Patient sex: M
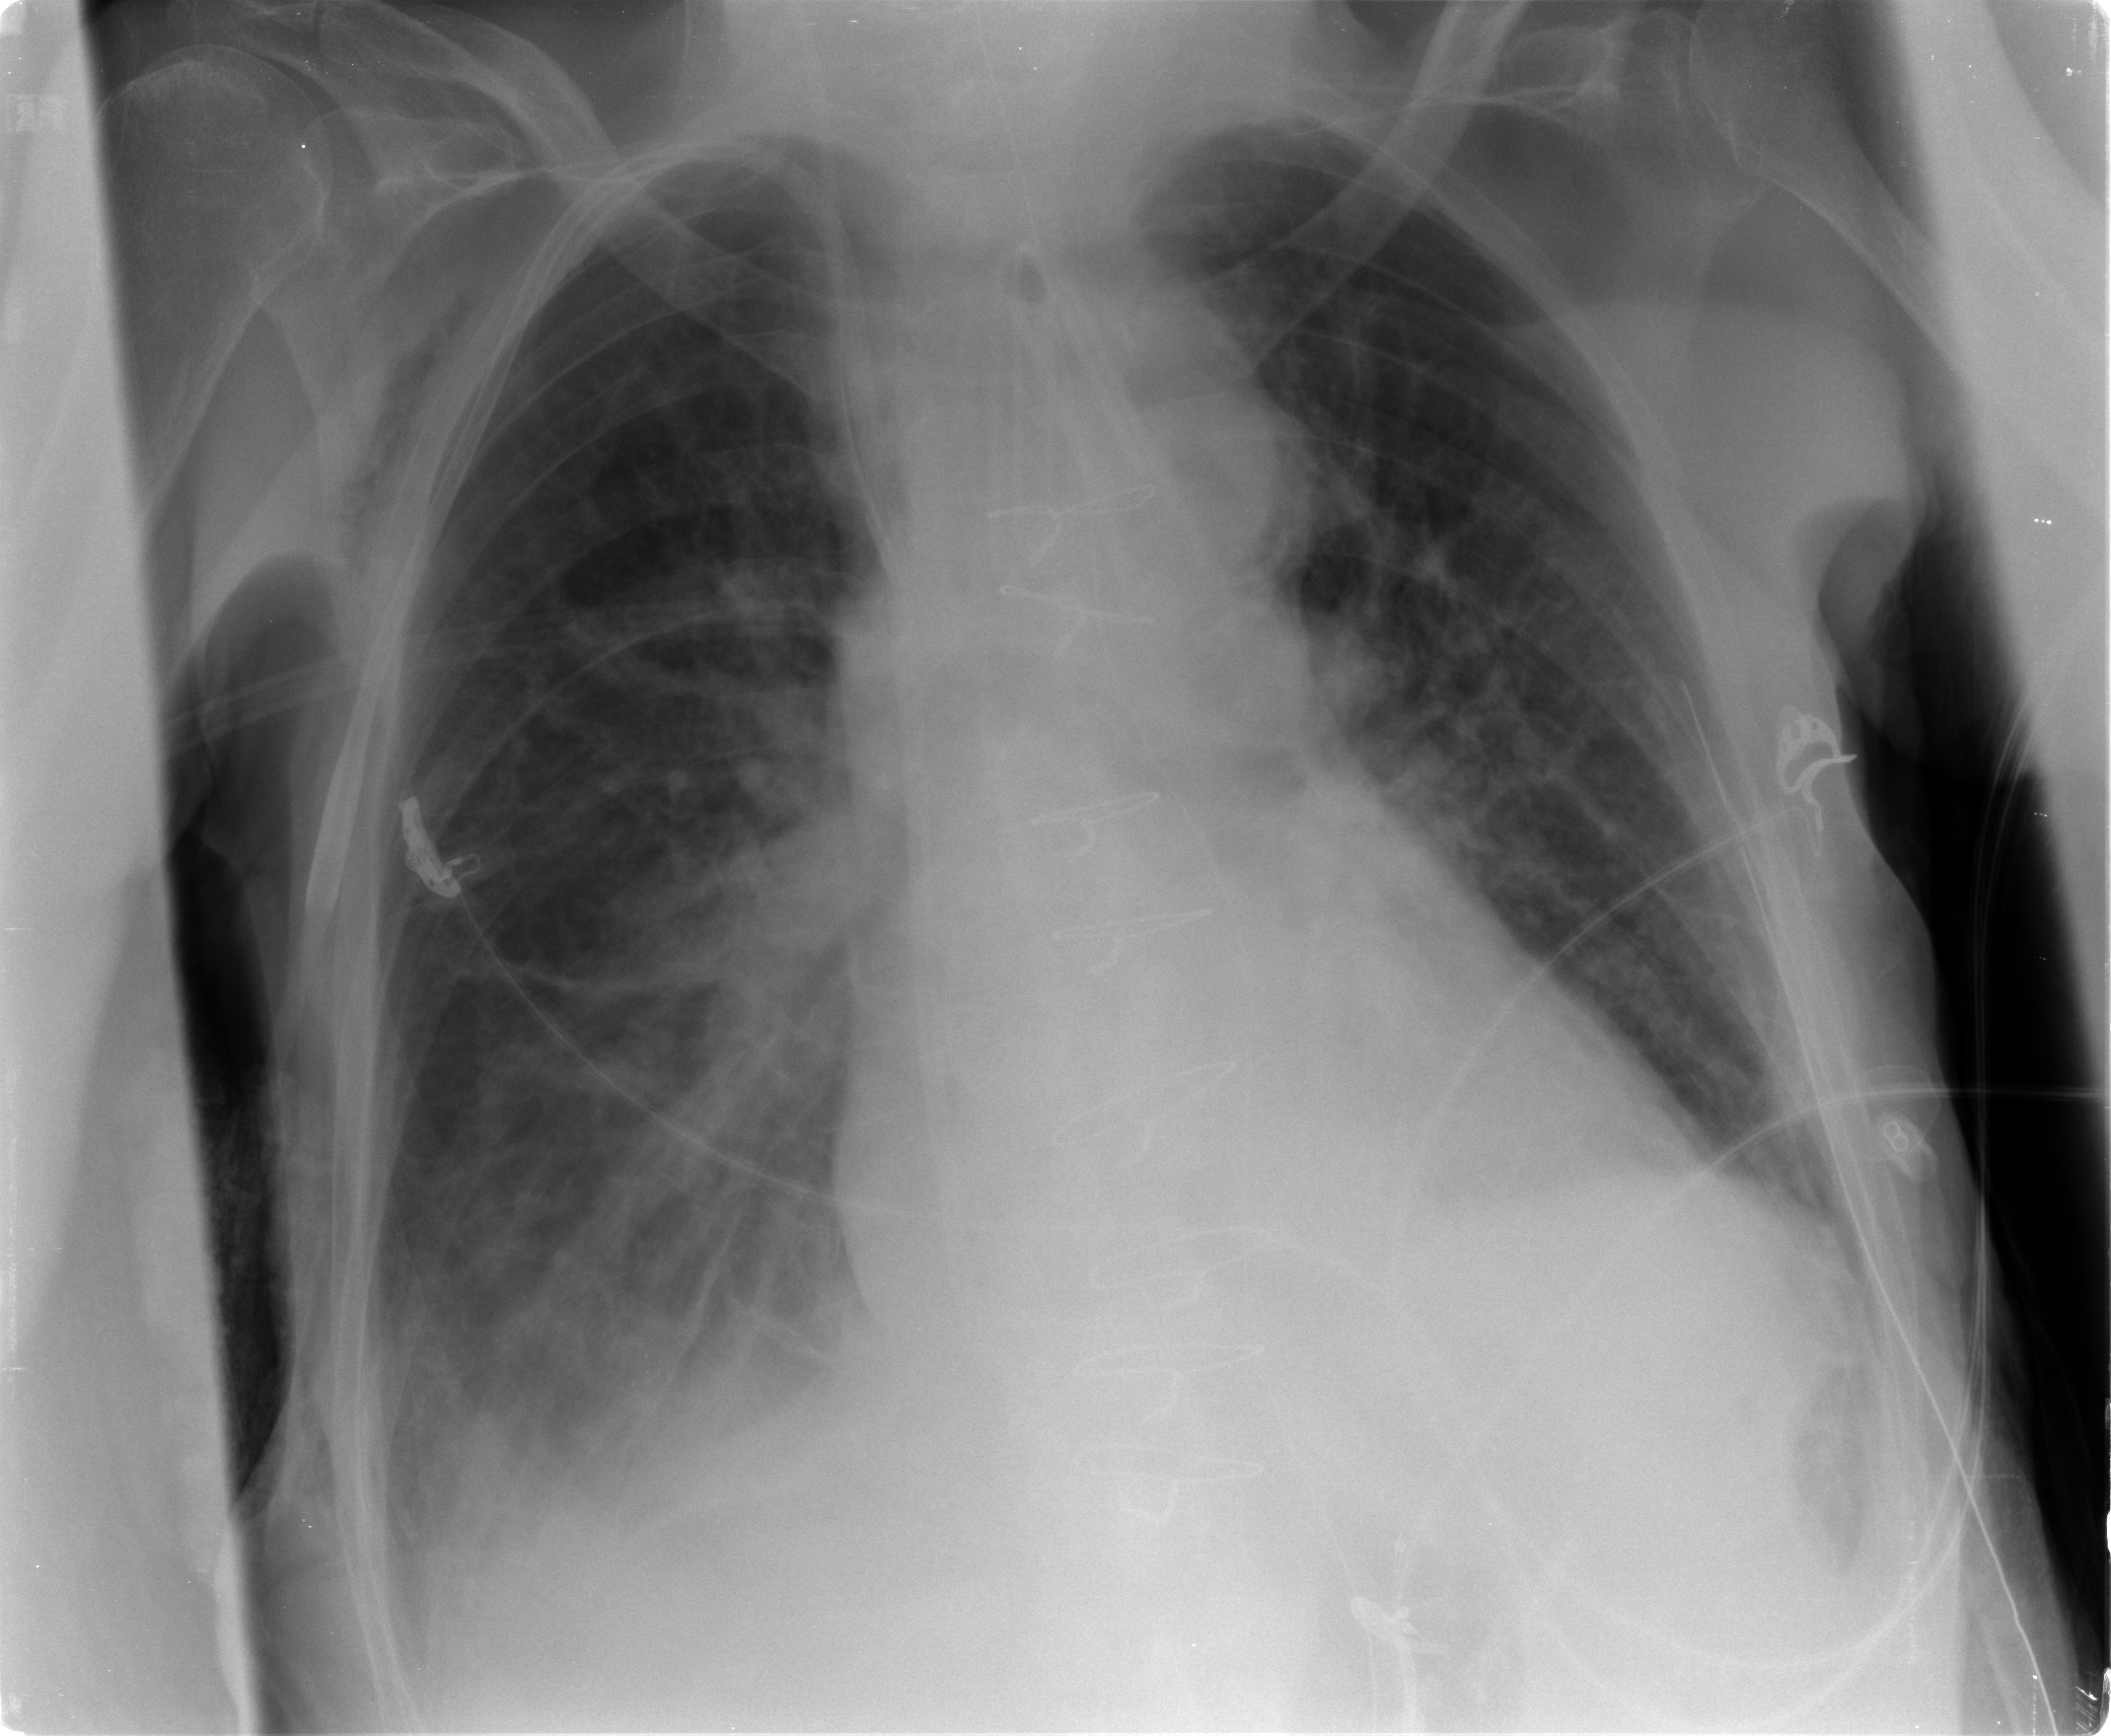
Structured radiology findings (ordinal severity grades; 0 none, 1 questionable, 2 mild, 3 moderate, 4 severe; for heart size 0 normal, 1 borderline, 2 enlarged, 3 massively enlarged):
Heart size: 0
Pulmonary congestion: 2
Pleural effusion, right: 2
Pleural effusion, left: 0
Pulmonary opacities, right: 0
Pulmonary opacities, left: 0
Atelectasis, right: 2
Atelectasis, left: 2